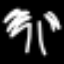
Label: palm tree